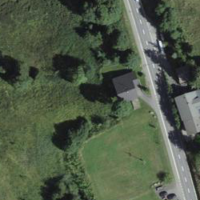
EUNIS habitat code: 23
Species observed at this site:
Filipendula ulmaria
Acer pseudoplatanus
Sorbus aucuparia